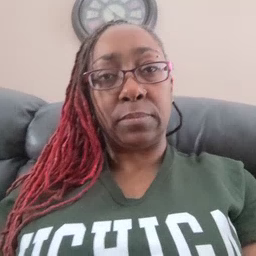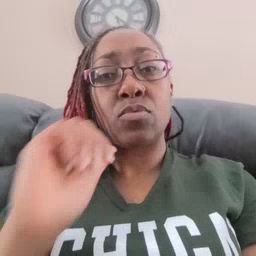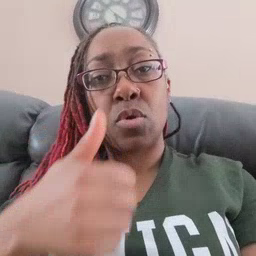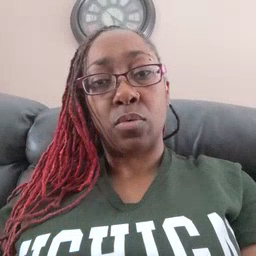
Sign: tomorrow